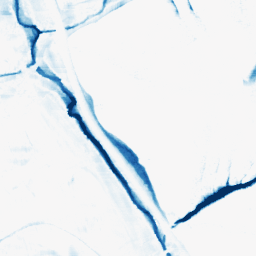
Category: morphological
Decomposition family: morphological_rect
Decomposition parameters: operation: closing
width: 20
height: 10
Upsampling method: bspline
Upsampling parameters: scale: 2
Upsampling scale: 2